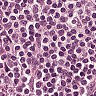
Metastatic tissue present: no